Question: I got this piece of code:
'''
theMoviPlayer = [[MPMoviePlayerController alloc] initWithContentURL:[NSURL fileURLWithPath:@"/Resources/disc.mp4"]];
theMoviPlayer.controlStyle = MPMovieControlStyleFullscreen;
theMoviPlayer.view.transform = CGAffineTransformConcat(theMoviPlayer.view.transform, CGAffineTransformMakeRotation(M_PI_2));
UIWindow *backgroundWindow = [[UIApplication sharedApplication] keyWindow];
[theMoviPlayer.view setFrame:backgroundWindow.frame];
[backgroundWindow addSubview:theMoviPlayer.view];
[theMoviPlayer play];
'''
But i really dont know how to add the video to my project. In which folder do i have to put the video file!? Or do i have to do something else to add it to my project?
EDIT:
It looks like this in xcode, is it correct?
Because i do get a playback error right now.
Previously i used an url to play this video and this worked quite well, but with this file locally not :(

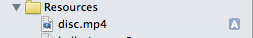
Answer: Ok your bundle path looks jacked, below should work.
'''
NSBundle *bundle = [NSBundle mainBundle];
NSString *moviePath = [bundle pathForResource:@"disc" ofType:@"mp4"];
NSURL *movieURL = [[NSURL fileURLWithPath:moviePath] retain];
theMoviPlayer = [[MPMoviePlayerController alloc] initWithContentURL:movieURL];
theMoviPlayer.controlStyle = MPMovieControlStyleFullscreen;
theMoviPlayer.view.transform = CGAffineTransformConcat(theMoviPlayer.view.transform, CGAffineTransformMakeRotation(M_PI_2));
UIWindow *backgroundWindow = [[UIApplication sharedApplication] keyWindow];
[theMoviPlayer.view setFrame:backgroundWindow.frame];
[backgroundWindow addSubview:theMoviPlayer.view];
[theMoviPlayer play];
'''